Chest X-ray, PA view. Patient: 75 years old, sex M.
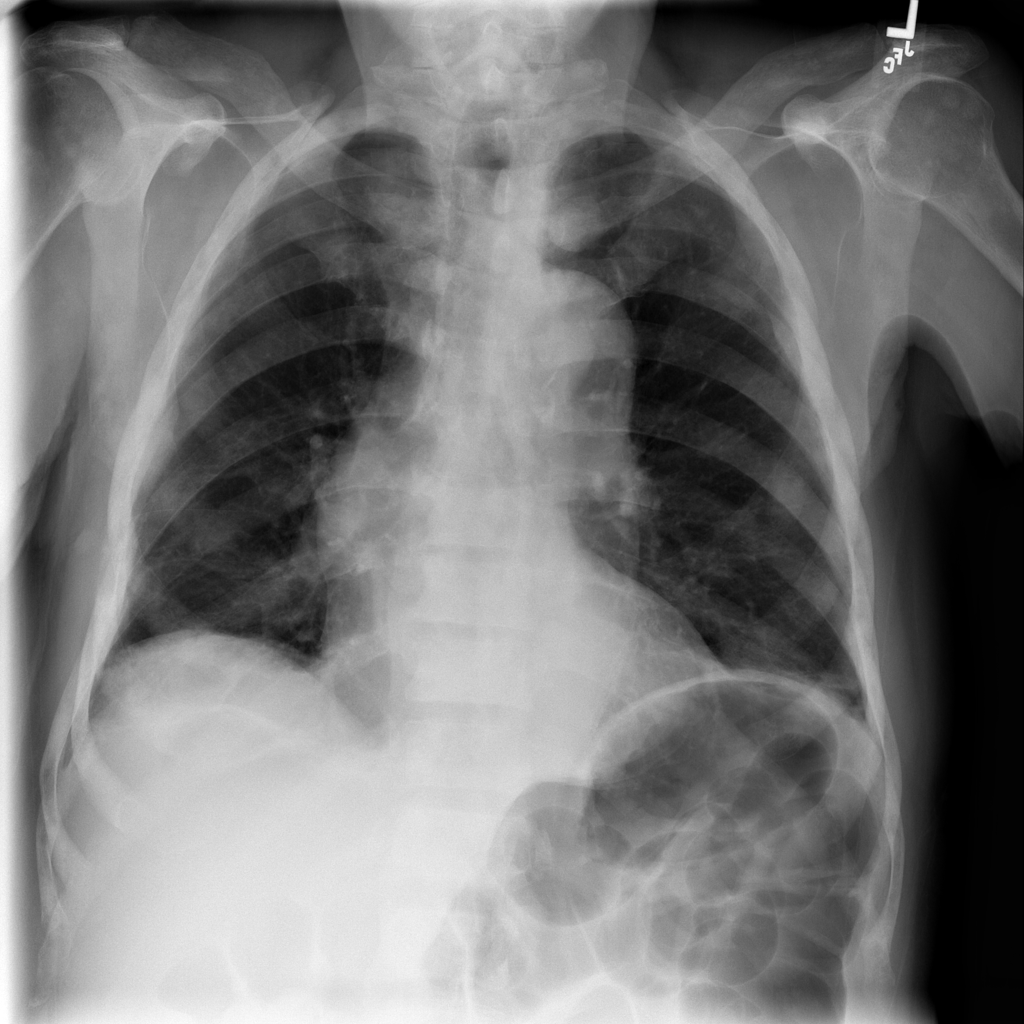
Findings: Infiltration